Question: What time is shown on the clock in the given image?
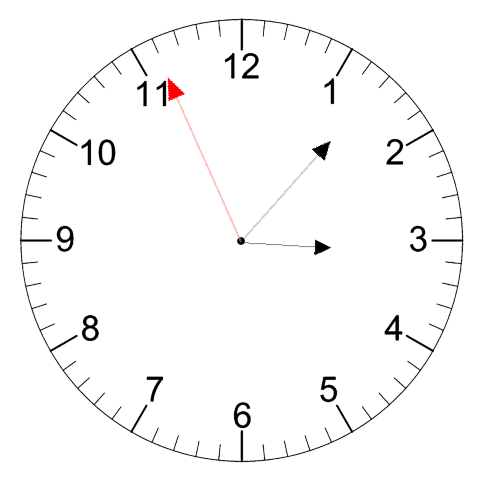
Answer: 03:06:56